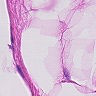
Metastatic tissue present: no